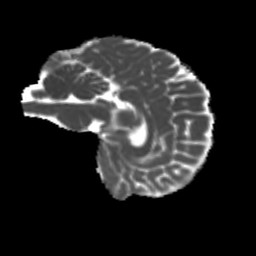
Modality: MD
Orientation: sagittal
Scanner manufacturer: siemens
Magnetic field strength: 3 T
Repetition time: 4 s
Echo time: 0.0594 s